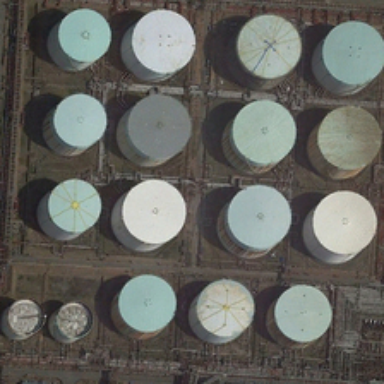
A large number of different sizes of storagetanks on the road in a piece of land .